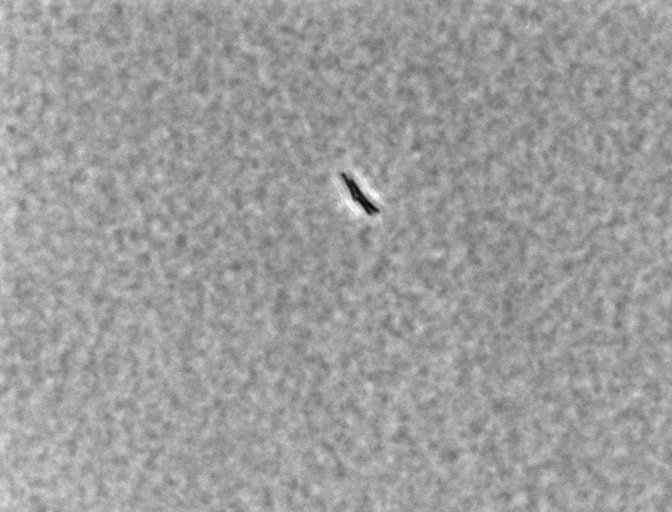
Bacillus coagulans